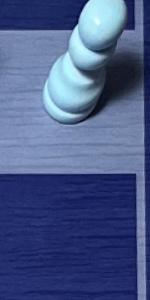
Label: Empty